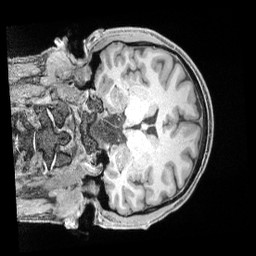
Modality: T1w
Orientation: coronal
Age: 41
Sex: male
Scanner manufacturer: siemens
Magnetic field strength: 3 T
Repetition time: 2 s
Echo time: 0.00211 s